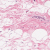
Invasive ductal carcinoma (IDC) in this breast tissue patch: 0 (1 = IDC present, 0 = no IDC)